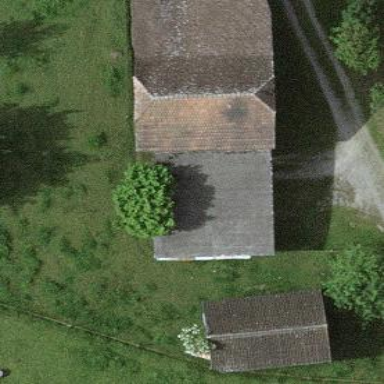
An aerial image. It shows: Shed building.